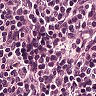
Metastatic tissue present: no